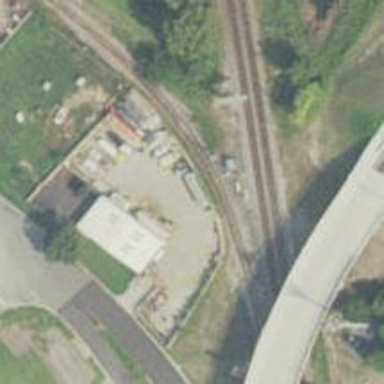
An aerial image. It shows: Railway junction.